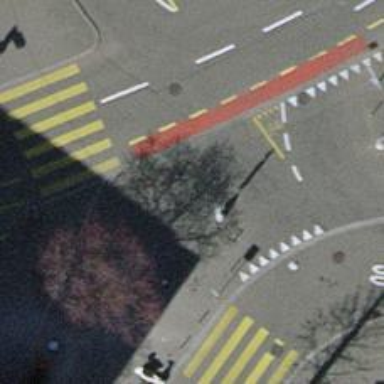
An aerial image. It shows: Bollard barrier.